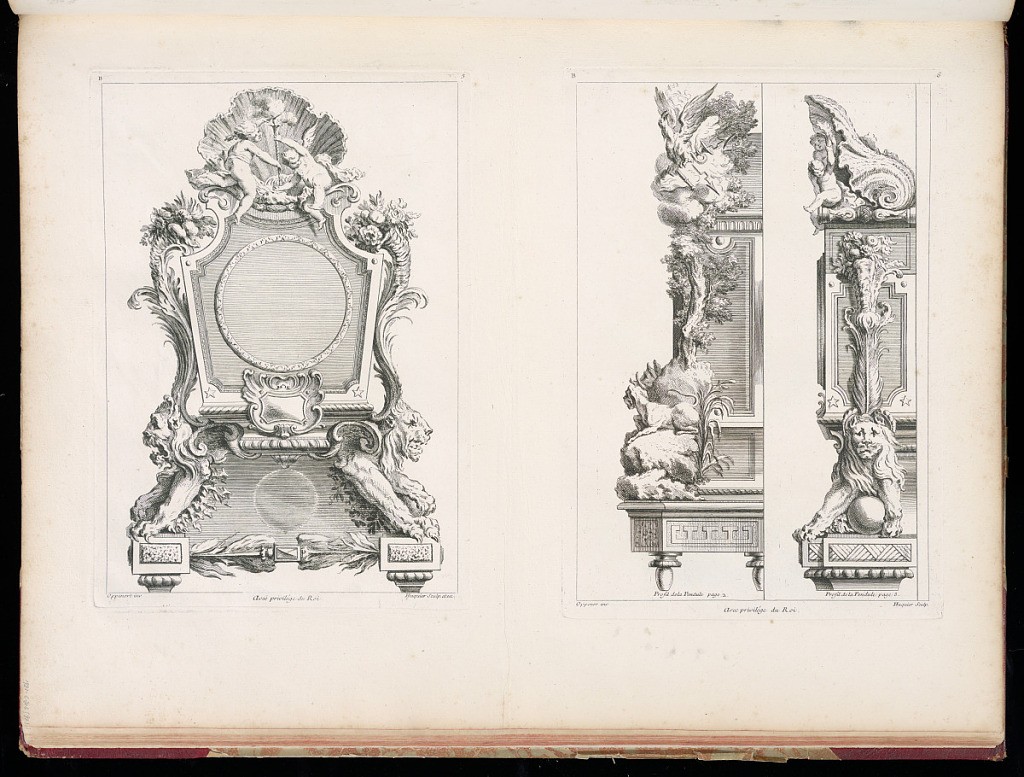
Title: Clock Case Designs
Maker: Gilles-Marie Oppenord, French, 1672–1742
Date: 1749-1761
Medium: Etching and engraving on laid paper
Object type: Bound print
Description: Page printed with two plates. The table pendule on the left plate is elevated on feet with lion feet and heads, and decorated on the sides and tops with scrolling acanthus leaves, cornucopia, and a shell with putti. The plate on the right illustrates the profiles of the pendules from plates 2 and 5. Both plates are signed and numbered.